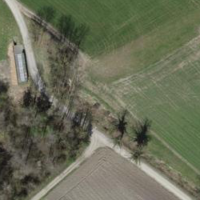
EUNIS habitat code: 52
Species observed at this site:
Chenopodium album